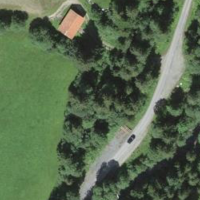
EUNIS habitat code: 24
Species observed at this site:
Tussilago farfara